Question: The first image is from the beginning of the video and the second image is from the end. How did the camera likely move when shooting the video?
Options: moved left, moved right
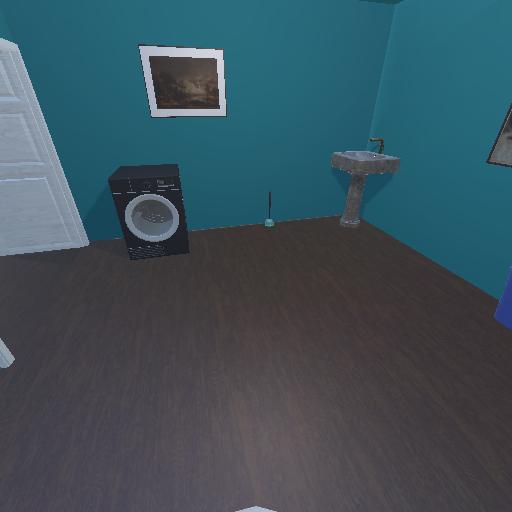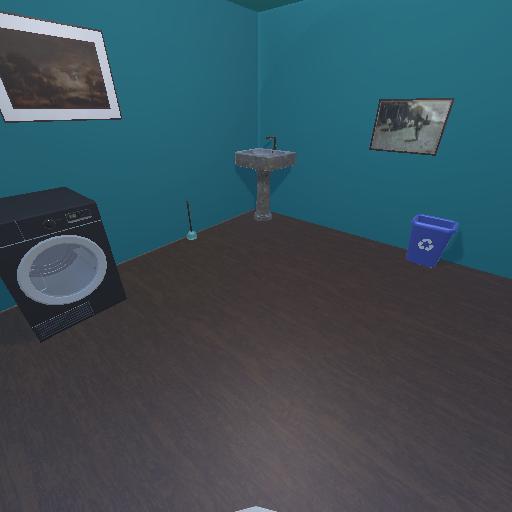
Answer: moved left